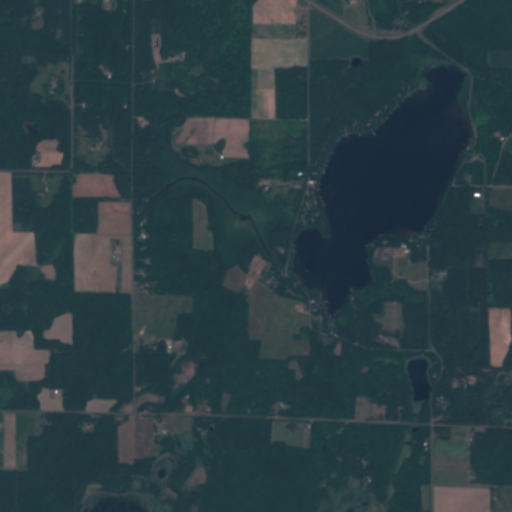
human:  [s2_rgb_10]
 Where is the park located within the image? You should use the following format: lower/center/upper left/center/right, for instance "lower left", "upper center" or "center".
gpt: The park is located in the upper center of the image.
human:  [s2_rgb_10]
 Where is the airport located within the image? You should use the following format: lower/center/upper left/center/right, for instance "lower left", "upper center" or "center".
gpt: There is no airport in the image.